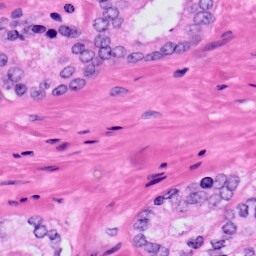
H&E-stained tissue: Prostate